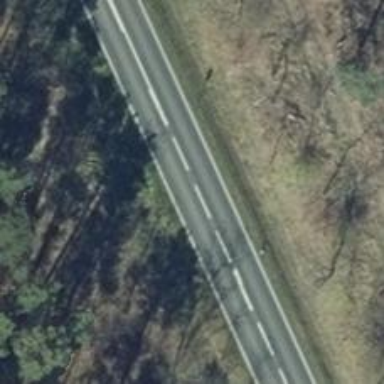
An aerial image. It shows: Asphalt road classified as primary highway.